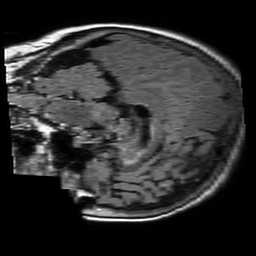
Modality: FLAIR
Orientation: sagittal
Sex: female
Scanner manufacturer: philips
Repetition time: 11 s
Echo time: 0.125 s